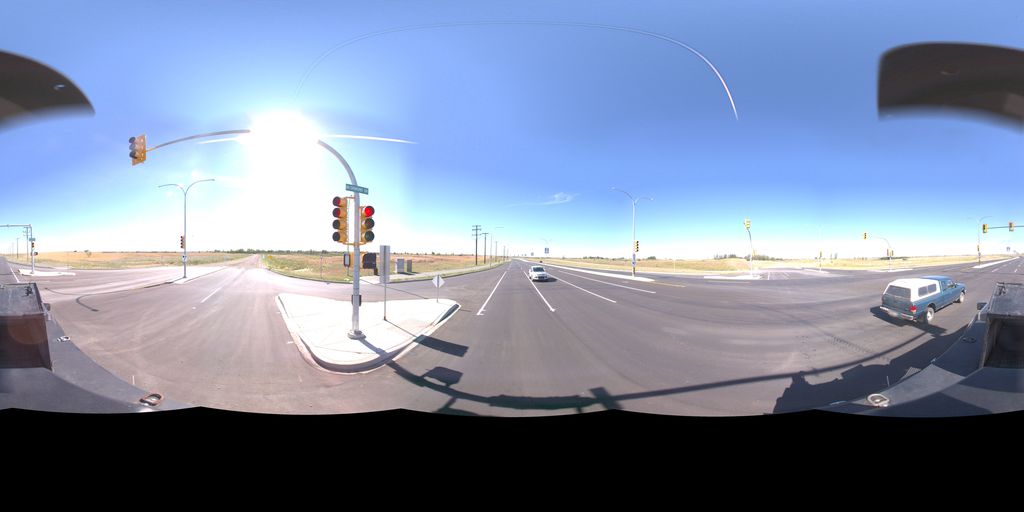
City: saskatoon